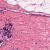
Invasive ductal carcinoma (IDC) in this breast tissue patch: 0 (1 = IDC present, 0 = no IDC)